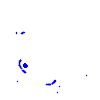
Particle: electron